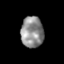
Tissue: skin
Cell type: Epithelial cells
Senescence score: 0.2722
Nuclear area (px): 687
Mean DAPI intensity: 141.447